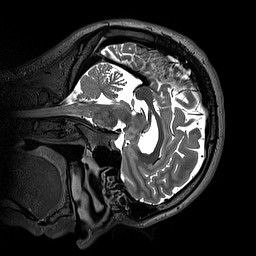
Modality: T2w
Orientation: sagittal
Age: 38
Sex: female
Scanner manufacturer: siemens
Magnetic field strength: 3 T
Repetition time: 3.2 s
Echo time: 0.412 s